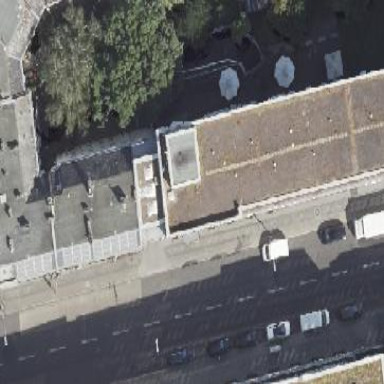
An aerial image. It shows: Unique apartment building with double saltbox roof shape.